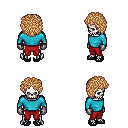
a pixel art fantasy rpg character, male body template, skeleton, teal long-sleeve shirt, red pants, light blonde curly afro hairstyle, metal gloves, ghillies, four views (front, back, left, right), 2x2 character sprite sheet, small pixel art, hard edges, no anti-aliasing